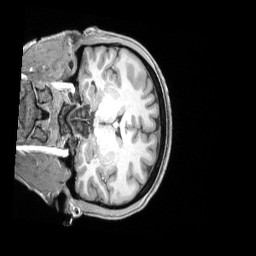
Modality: T1w
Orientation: coronal
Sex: female
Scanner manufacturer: siemens
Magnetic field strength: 3 T
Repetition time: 2.4 s
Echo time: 0.00222 s